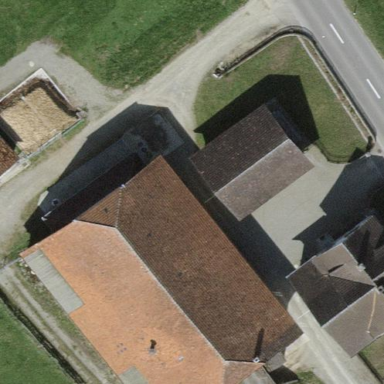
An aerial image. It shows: Farmyard area.